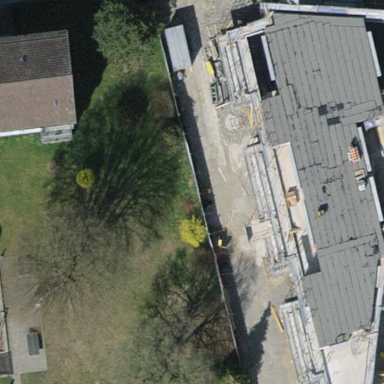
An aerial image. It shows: Flat-roofed apartment building.